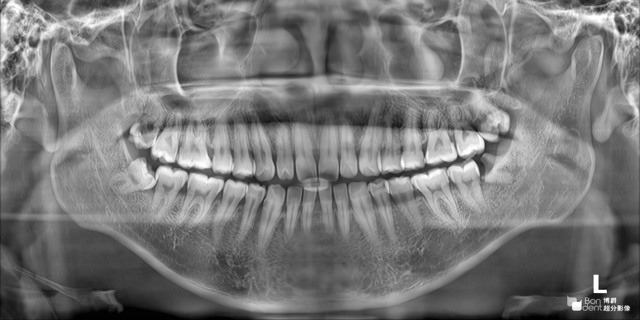
adult